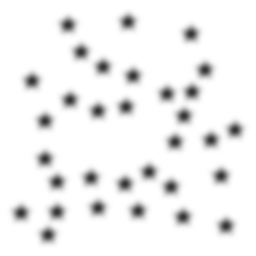
Squares: 0
Triangles: 0
Stars: 32
Total shapes: 32